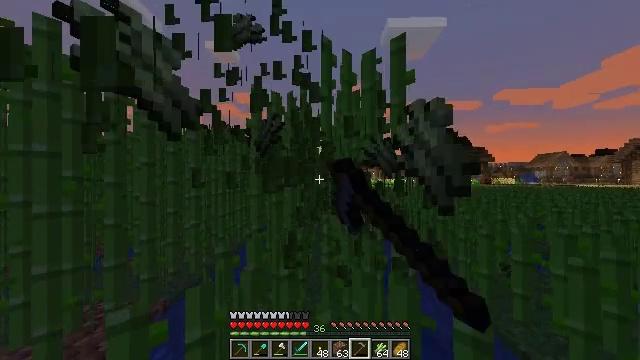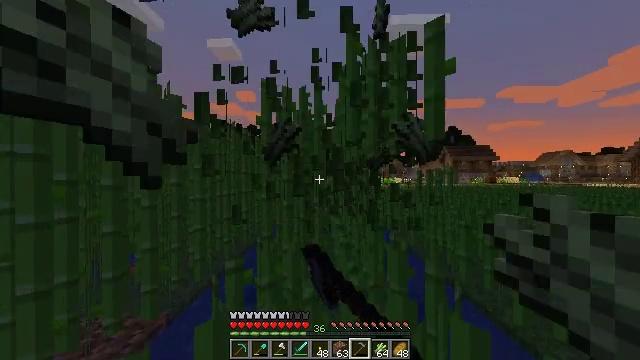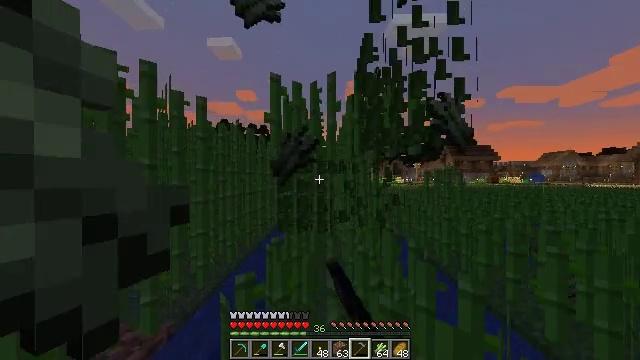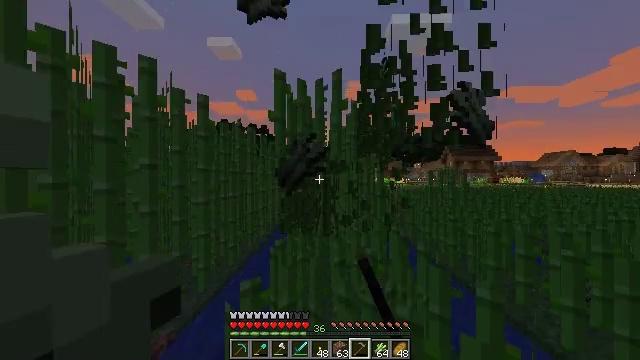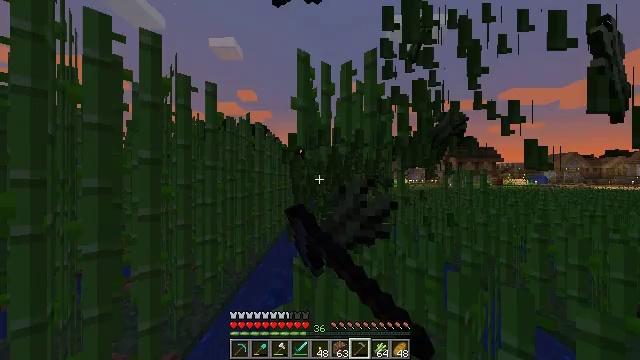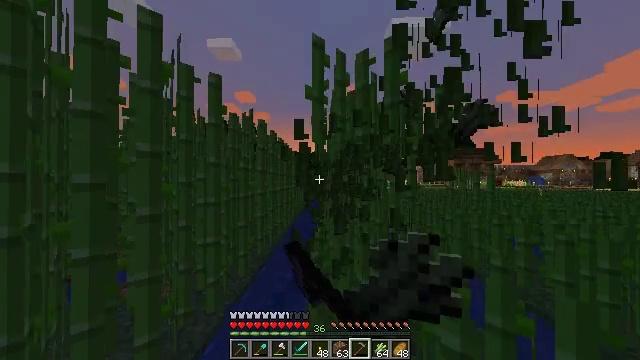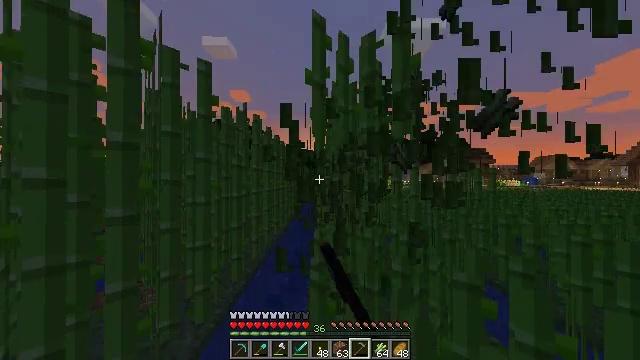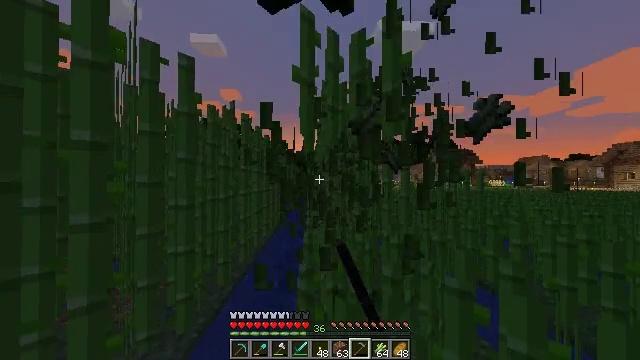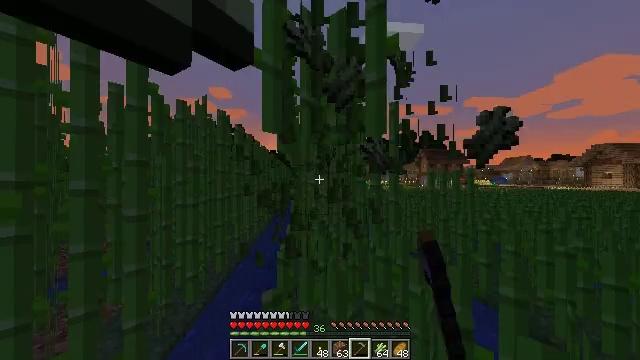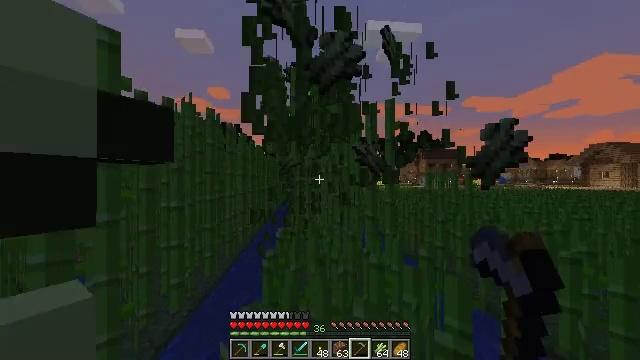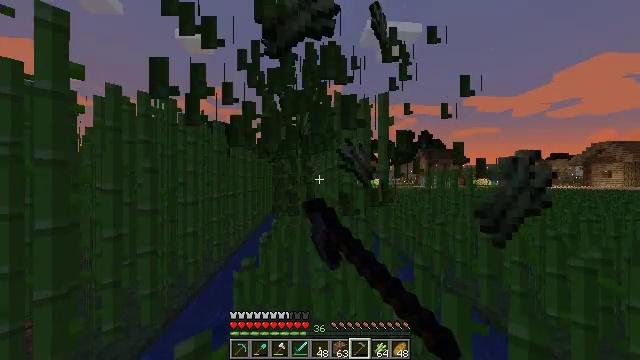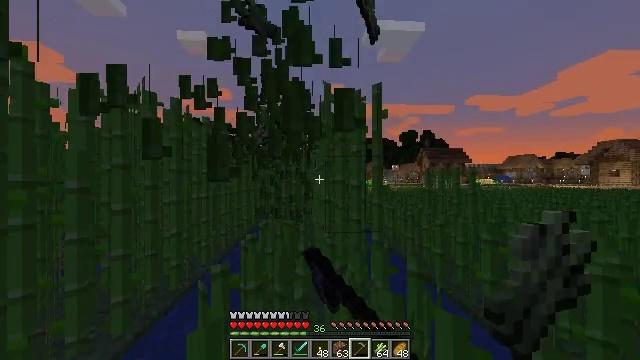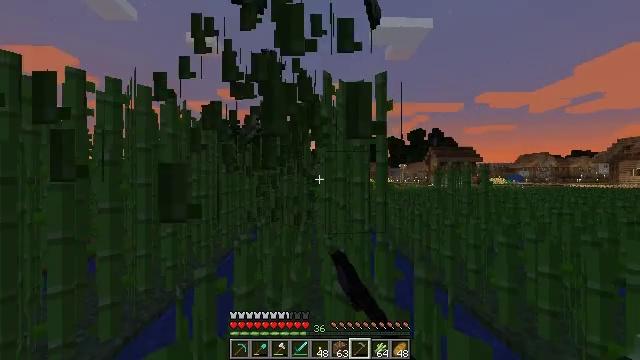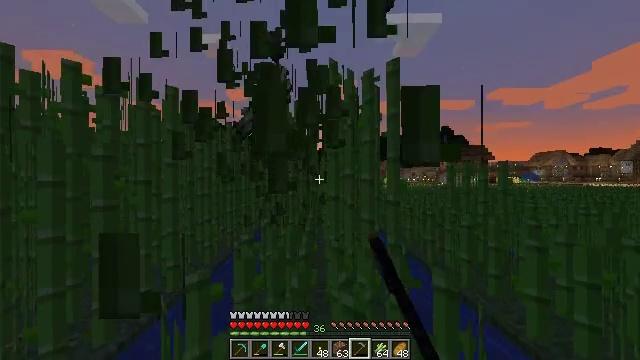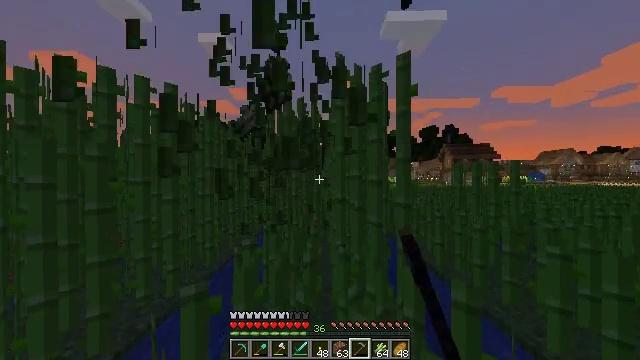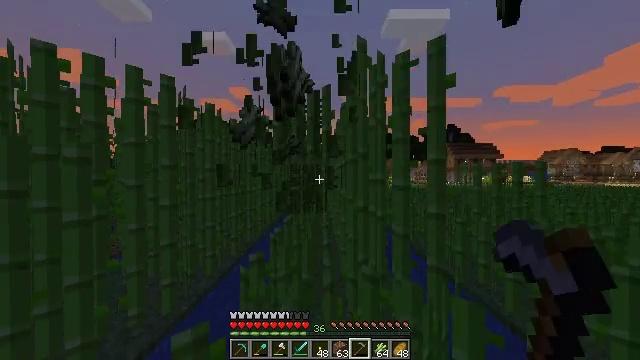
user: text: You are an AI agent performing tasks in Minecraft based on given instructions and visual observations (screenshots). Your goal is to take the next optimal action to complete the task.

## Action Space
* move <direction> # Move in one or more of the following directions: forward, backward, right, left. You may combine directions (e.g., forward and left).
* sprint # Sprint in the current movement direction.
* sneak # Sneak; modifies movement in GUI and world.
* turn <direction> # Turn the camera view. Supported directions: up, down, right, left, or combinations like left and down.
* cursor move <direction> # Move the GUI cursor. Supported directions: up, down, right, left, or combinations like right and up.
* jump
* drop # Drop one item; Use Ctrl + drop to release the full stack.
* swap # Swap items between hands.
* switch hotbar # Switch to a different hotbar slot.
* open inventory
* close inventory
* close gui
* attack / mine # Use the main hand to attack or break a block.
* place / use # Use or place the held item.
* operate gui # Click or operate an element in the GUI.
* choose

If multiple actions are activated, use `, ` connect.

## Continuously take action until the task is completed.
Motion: motion action
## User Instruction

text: Collect sugar cane near water sources.
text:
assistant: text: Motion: move forward and move left, sprint, attack / mine
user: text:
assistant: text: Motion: move forward and move left, sprint, attack / mine
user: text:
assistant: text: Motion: move forward and move left, sprint, attack / mine
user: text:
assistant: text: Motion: move forward and move left, sprint, attack / mine
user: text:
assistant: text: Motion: move forward and move left, sprint, attack / mine
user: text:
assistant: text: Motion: move forward and move right, sprint, turn right, attack / mine
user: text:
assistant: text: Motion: move forward and move right, sprint, turn right, attack / mine
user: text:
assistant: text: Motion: move forward and move right, sprint, turn right, attack / mine
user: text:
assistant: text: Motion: move forward and move right, sprint, attack / mine
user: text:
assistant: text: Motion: move forward and move right, sprint, attack / mine
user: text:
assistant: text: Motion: move forward and move right, sprint, attack / mine
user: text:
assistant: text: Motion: move forward, sprint, turn left, attack / mine
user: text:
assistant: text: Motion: move forward and move left, sprint, turn left, attack / mine
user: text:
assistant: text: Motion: move forward and move left, sprint, attack / mine
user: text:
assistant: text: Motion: move forward and move left, sprint, attack / mine
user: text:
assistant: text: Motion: move forward and move left, sprint, attack / mine
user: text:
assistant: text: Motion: move forward and move left, sprint, attack / mine
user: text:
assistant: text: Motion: move forward and move right, sprint, attack / mine
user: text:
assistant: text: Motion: move forward and move right, sprint, turn right, attack / mine
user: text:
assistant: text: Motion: move forward and move right, sprint, turn right, attack / mine
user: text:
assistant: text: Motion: move forward and move right, sprint, turn right, attack / mine
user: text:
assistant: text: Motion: move forward and move right, sprint, attack / mine
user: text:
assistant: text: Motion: move forward and move right, sprint, attack / mine
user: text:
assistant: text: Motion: move forward and move right, sprint, turn left, attack / mine
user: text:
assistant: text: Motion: move forward and move left, sprint, turn left, attack / mine
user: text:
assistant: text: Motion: move forward and move left, sprint, turn left, attack / mine
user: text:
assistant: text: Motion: move forward and move left, sprint, attack / mine
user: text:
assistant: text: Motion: move forward and move left, sprint, attack / mine
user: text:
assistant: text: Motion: move forward and move left, sprint, attack / mine
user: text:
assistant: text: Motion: move forward, sprint, attack / mine